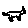
Label: cat